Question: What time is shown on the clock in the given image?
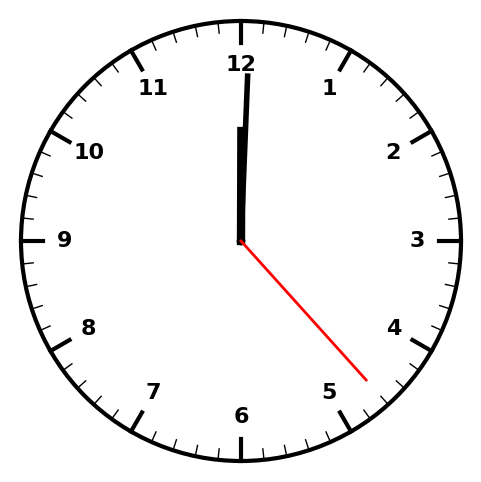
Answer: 12:00:23